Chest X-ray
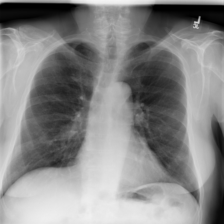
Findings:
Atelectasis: negative
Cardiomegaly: negative
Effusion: negative
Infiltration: negative
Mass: negative
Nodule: negative
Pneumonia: negative
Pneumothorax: negative
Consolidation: negative
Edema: negative
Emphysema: negative
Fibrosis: negative
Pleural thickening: negative
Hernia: negative